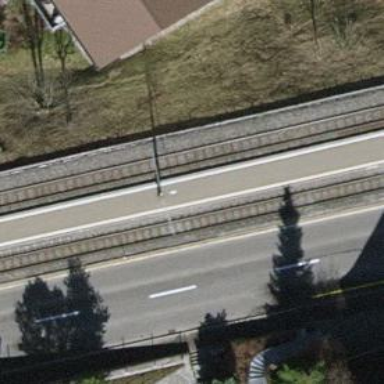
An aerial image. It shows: Narrow-gauge railway with single track. The railway is electrified with contact line.